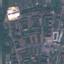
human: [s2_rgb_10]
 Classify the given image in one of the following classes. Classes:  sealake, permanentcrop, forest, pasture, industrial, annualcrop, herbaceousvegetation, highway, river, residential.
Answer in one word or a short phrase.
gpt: Residential